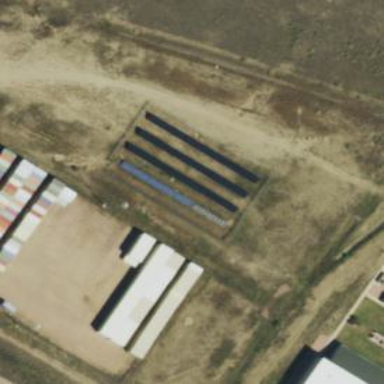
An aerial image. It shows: Solar power plant utilizing photovoltaic technology to produce electricity.